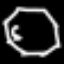
Label: octagon